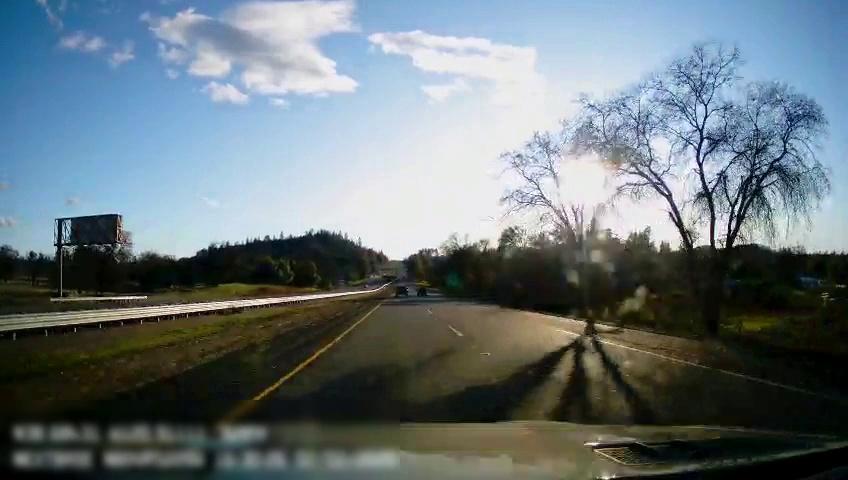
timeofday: Day
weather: Sunny
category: Drivable Space
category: Drivable Space
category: Vehicles | Car
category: Vehicles | Truck
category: Lanes | Current Lane
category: Lanes | Current Lane
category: Lanes | Alternate Lane
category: Traffic | Signs